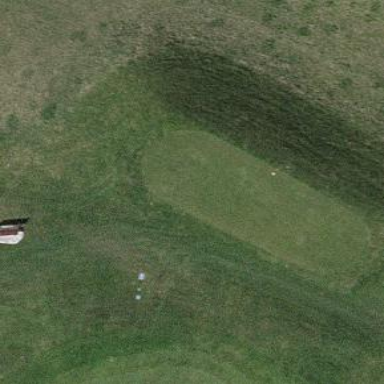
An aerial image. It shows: Grass area designated as golf tee.